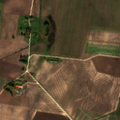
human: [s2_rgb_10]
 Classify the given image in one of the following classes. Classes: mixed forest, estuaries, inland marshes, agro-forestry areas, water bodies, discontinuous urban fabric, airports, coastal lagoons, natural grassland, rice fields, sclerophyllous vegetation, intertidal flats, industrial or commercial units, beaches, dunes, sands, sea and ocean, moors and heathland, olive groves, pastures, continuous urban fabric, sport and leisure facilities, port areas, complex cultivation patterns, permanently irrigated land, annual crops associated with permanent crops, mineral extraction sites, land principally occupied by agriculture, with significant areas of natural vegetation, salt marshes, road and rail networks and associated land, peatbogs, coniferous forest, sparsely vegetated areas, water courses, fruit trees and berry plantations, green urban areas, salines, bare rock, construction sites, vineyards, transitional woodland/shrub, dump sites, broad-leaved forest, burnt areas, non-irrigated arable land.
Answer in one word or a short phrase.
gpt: non-irrigated arable land, complex cultivation patterns